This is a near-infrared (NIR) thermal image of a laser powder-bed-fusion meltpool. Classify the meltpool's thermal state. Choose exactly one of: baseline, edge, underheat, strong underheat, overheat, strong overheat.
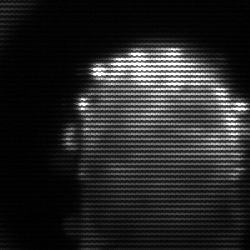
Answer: baseline